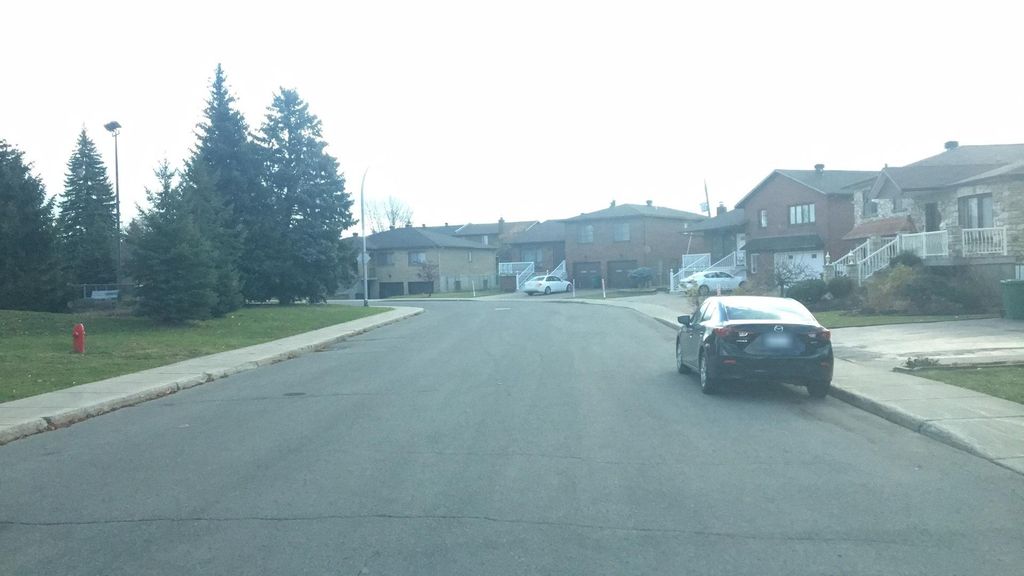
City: montreal